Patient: sex M, age 31
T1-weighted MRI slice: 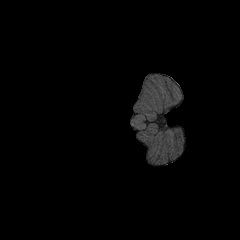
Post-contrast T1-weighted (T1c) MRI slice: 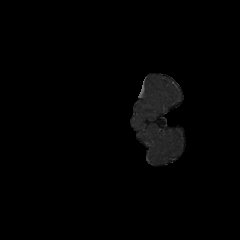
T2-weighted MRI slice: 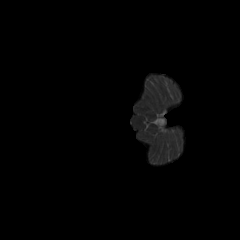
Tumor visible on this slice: no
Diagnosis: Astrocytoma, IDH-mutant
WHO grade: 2